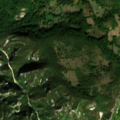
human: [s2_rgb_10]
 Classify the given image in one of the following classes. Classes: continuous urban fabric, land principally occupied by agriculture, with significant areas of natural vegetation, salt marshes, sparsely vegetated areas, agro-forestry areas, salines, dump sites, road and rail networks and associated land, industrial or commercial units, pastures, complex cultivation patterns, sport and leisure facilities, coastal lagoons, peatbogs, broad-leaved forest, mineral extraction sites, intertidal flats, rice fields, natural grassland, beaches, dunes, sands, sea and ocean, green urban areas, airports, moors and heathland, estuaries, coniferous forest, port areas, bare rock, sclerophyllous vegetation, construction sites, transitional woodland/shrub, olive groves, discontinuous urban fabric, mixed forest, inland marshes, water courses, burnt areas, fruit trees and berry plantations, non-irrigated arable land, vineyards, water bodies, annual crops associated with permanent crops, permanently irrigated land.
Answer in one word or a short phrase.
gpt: land principally occupied by agriculture, with significant areas of natural vegetation, broad-leaved forest, transitional woodland/shrub